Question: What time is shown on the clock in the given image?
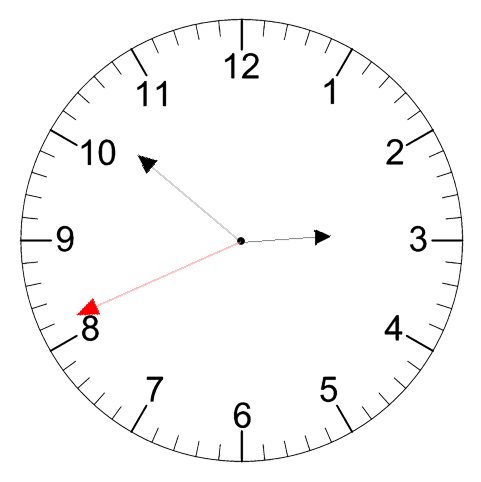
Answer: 02:51:41